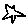
Label: star